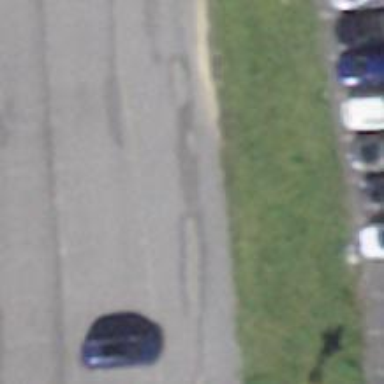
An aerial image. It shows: Road serving as parking aisle.